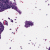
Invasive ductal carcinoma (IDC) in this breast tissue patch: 1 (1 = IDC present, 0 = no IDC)